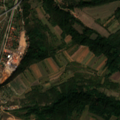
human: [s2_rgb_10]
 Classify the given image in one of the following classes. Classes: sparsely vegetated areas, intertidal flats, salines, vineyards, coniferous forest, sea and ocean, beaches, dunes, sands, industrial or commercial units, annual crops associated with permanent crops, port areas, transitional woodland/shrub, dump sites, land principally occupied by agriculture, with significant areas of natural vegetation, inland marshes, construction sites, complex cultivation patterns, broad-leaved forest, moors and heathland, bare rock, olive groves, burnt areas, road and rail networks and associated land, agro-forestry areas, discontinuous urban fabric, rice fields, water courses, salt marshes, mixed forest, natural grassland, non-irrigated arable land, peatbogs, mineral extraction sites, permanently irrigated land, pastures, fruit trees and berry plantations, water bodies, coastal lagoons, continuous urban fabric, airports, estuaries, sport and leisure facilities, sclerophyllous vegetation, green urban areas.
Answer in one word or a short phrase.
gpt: discontinuous urban fabric, non-irrigated arable land, complex cultivation patterns, land principally occupied by agriculture, with significant areas of natural vegetation, broad-leaved forest